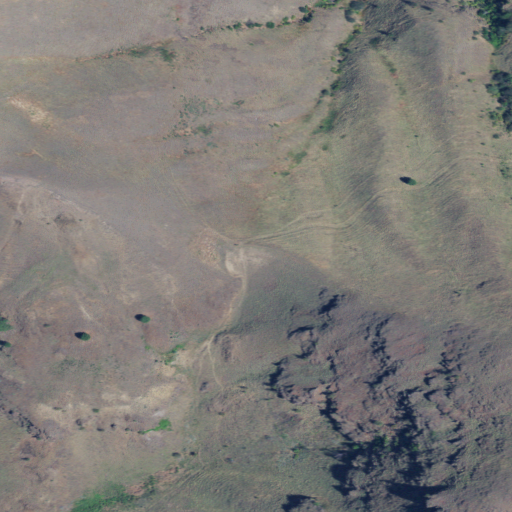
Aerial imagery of gap in Oregon named Lone Pine Saddle containing shrub, grassland, and evergreen forest